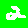
Digit: 2